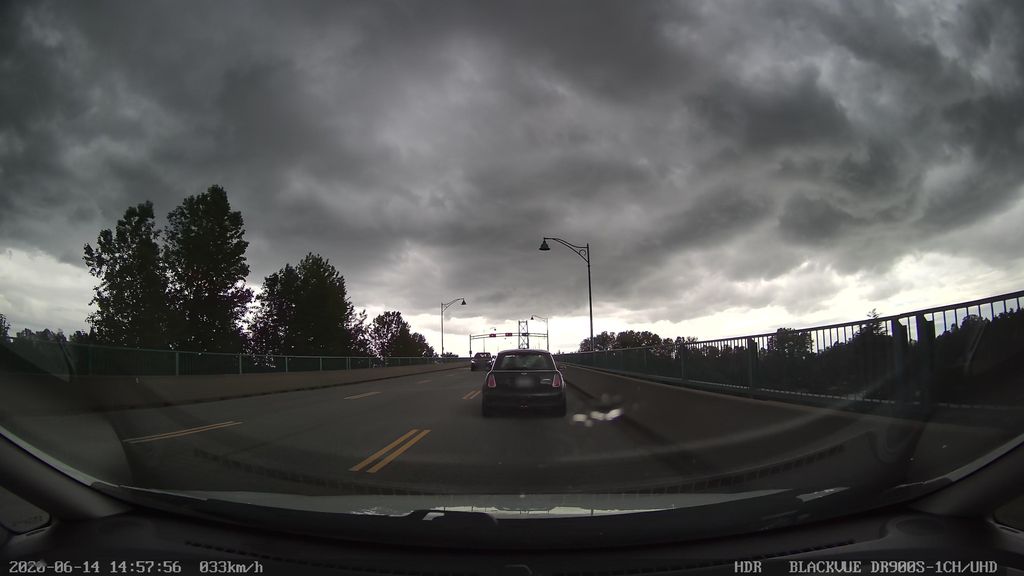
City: vancouver